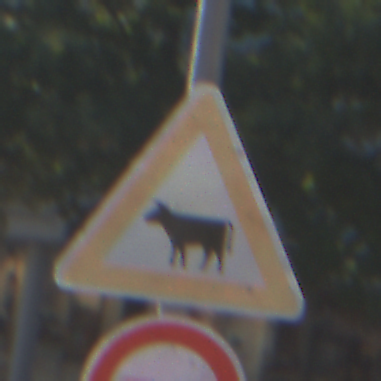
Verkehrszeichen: ViehtriebRechts
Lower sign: Ueberholverbot
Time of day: MorningAfternoon
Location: Outdoor (Urban)
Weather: Clear
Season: NotSpecified
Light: Natural